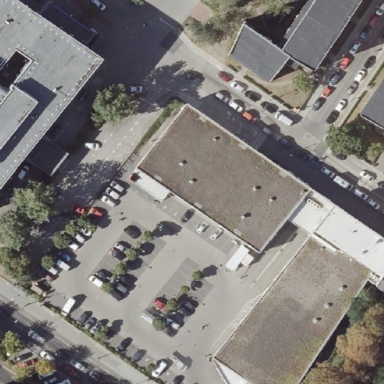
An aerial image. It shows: Retail area.